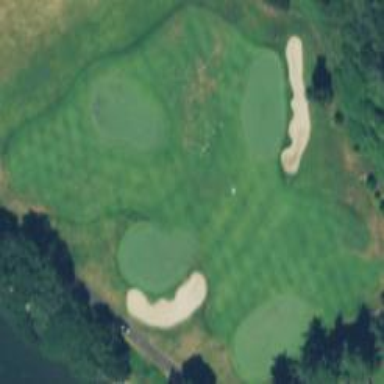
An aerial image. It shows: Golf fairway in the image.